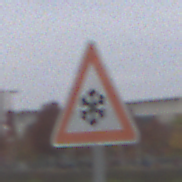
Verkehrszeichen: SchneeOderEisglaette
Umgebung: Outdoor, Suburban
Tageszeit: Midday
Wetter: Overcast
Licht: Natural
Jahreszeit: NotSpecified
Kontrast: LowContrast